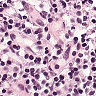
Metastatic tissue present: no